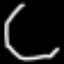
Label: octagon